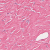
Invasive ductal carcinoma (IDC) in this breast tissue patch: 0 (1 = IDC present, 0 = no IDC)